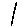
Label: car